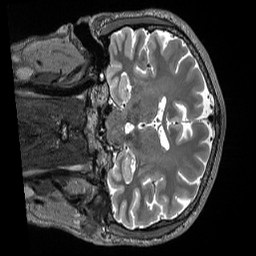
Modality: T2w
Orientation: coronal
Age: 40
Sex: male
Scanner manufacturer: siemens
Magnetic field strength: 3 T
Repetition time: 3.2 s
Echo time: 0.563 s